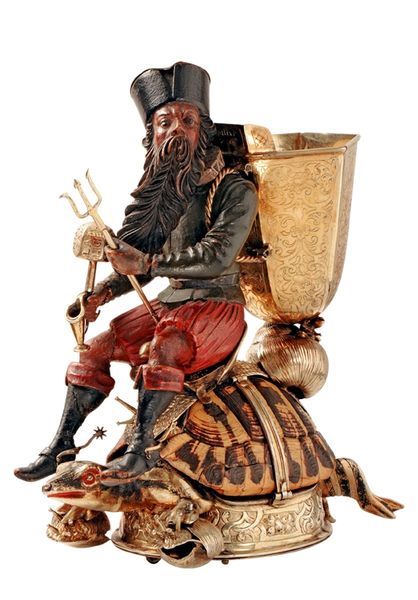
Titel: Trinkspielautomat mit Neptun als Winzer auf einer Schildkröte reitend
Künstler: Leodegar Grimaldo
Standort: Hamburg
Institution: Museum für Kunst und Gewerbe Hamburg
Schlagwörter: holz, silber, gefolge, spiel, eisen, vergoldet, schildpatt, spielzeug, weinanbau, weinbau, weinernte, neptun, farbig gefasst, bildwerk, automat, laufwerk, bildwerke, schankgeschirr, angewandte und bildende kunst, hessische systematik, erkammern, wunderkammern, kunstkammern, raritätenkammern, kuriositätenkammern, trinkspielautomat, tischautomat, automaten, artificalia, artefacta, schildkröten